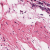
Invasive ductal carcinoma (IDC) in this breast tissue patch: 0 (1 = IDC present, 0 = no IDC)